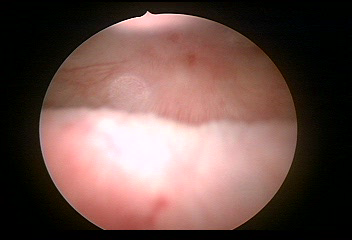
Modality: WLC
Class: Normal mucosa
Bladder cancer association: No